В 2018 году в Китае начал работу большой нейтронный реактор, находящий большое практическое применение. В 1932 году Джеймс Чедвик впервые подтвердил существование нейтронов и измерил их массу, а в 1939 году Отто Ган и другие обнаружили, что бомбардировкой ядер урана нейтронами можно добиться начала цепной ядерной реакции. Чтобы такая реакция была управляемой, можно использовать столкновения для замедления испускаемых нейтронов. При решении задачи пренебрегайте релятивистскими эффектами. Чедвик использовал нейтроны массой $m$ для бомбардировки неподвижных ядер-мишеней с массой $m_1$ (в частности, ядра водорода $H$ массой $m_H$ или ядра азота $^{14}N$ массой $14m_H$), чтобы пронаблюдать движение последних.
Предполагая, что угол между результирующим импульсом ядра-мишени и начальным импульсом налетающего нейтрона равен $\alpha$, выразите результирующие скорости ядра $v_1$ и нейтрона $v$ через начальную скорость нейтрона $v_0$. По результатам эксперимента максимальная скорость ядер водорода составила $3.30 \cdot 10^7~\frac{\text{м}}{\text{с}}$, а ядер азота $4.70 \cdot 10^6~\frac{\text{м}}{\text{с}}$.
По этим данным найдите значения $m$ и $v_0$. В описанном выше эксперименте ядра азота также можно облучать пучками нейтронов. Предположим, что ядро азота вначале неподвижно, скорость налетающих нейтронов снова равна $v_0$ и столкновения максимизируют добавку к скорости ядра.
Найдите, после какого числа $n$ таких столкновений кинетическая энергия ядра азота приблизительно сравняется с кинетической энергией налетающих нейтронов. Предположим, что нейтроны после замедления находятся в состоянии теплового равновесия, и их скорости подчиняются распределению Максвелла:$f(v) = 4\pi \left( \frac{m}{2 \pi k_B T} \right)^{3/2} v^2 e^{-\frac{mv^2}{2k_BT}}$, где $k_B$ — постоянная Больцмана, а $T$ — температура системы.
Найдите кинетическую энергию $E_p$, соответствующую наиболее вероятной скорости нейтронов, и наиболее вероятную кинетическую энергию $E_{kp}$.
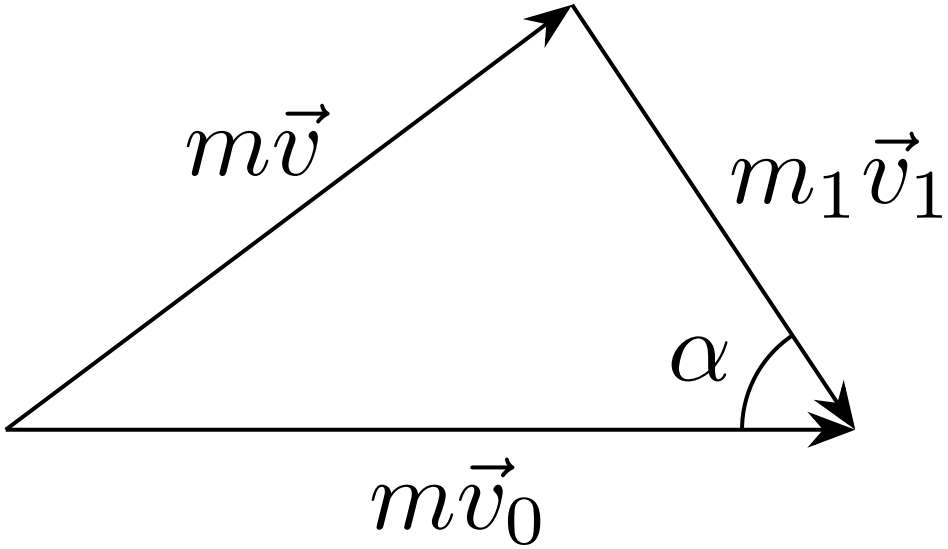
Предполагая, что угол между результирующим импульсом ядра-мишени и начальным импульсом налетающего нейтрона равен $\alpha$, выразите результирующие скорости ядра $v_1$ и нейтрона $v$ через начальную скорость нейтрона $v_0$.
Ответ: \[v_1 = \frac{2m\cos{\alpha}}{m+m_1}v_0,\quad v = \frac{\sqrt{m^2 + m_1^2 - 2 m m_1 \cos{2\alpha}}}{m + m_1}v_0\]

По этим данным найдите значения $m$ и $v_0$.
Решение: Максимальная величина скорости $v_1$ достигается при угле $\alpha=0$, при котором:\[v_{1\max}=\frac{2m}{m+m_1}v_0.\]Тогда максимальные скорости ядер водорода и азота будут равны соответственно\[\begin{cases}v_{\mathrm H}=\frac{2m}{m+m_{\mathrm H}}v_0,\\ v_{\mathrm N}=\frac{2m}{m+m_{\mathrm N}}v_0=\frac{2m}{m+14m_{\mathrm H}}v_0\end{cases}\]Решая полученную систему относительно $m$ и $v_0$, получим: Наконец, скорость\[v_0=\frac{m+m_{\mathrm H}}{2m}v_{\mathrm H}=\frac{13v_{\mathrm H}v_{\mathrm N}}{2(14 v_{\mathrm N}-v_{\mathrm H})}.\]
Ответ: \[m=\frac{14 v_{\mathrm N}-v_{\mathrm H}}{v_{\mathrm H}-v_{\mathrm N}}m_H=1.16m_{\mathrm H}\]  Наконец, скорость\[v_0=\frac{m+m_{\mathrm H}}{2m}v_{\mathrm H}=\frac{13v_{\mathrm H}v_{\mathrm N}}{2(14 v_{\mathrm N}-v_{\mathrm H})}.\]
Ответ: \[v_0=\frac{13v_{\mathrm H}v_{\mathrm N}}{2(14 v_{\mathrm N}-v_{\mathrm H})}=3.07\cdot10^7~\frac{м}{с}\]

Найдите, после какого числа $n$ таких столкновений кинетическая энергия ядра азота приблизительно сравняется с кинетической энергией налетающих нейтронов.
Решение: Пусть после $i$-того столкновения скорость ядра азота равна $V_i$. Добавка с скорости ядра при столкновении будет максимальна, если происходит лобовое столкновение. Таким образом, законы сохранения энергии и импульса для $i+1$-того столкновения имеют вид:\[\begin{cases}mv_0+m_{\mathrm N}V_i=mv_0'+m_{\mathrm N}V_{i+1}\\\frac{1}{2}mv_0^2+\frac{1}{2}m_{\mathrm N}V_i^2=\frac{1}{2}mv_0^{\prime2}+\frac{1}{2}m_{\mathrm N}V_{i+1}^2\end{cases}.\]Исключая из этой системы $v'_0$, получим рекуррентное уравнение на $V_i$:\[\frac{V_{i+1}}{v_0}=1-a+a\frac{V_{i}}{v_0},\]где $a\equiv\frac{m_{\mathrm N}-m}{m_{\mathrm N}+m}=0.847$. Из этого уравнения несложно получить общее выражение для $V_n$:\[\frac{V_n}{v_0}=1-a+a\frac{V_{n-1}}{v_0}=1-a+a\left(1-a+a\frac{V_{n-2}}{v_0}\right)=1-a^2+a^2\frac{V_{n-2}}{v_0}=\ldots=1-a^3+a^3\frac{V_{n-3}}{v_0}=\ldots=1-a^n+a^n\frac{V_0}{v_0}.\]Так как по условию $V_0=0$, то\[V_n=\left(1-a^n\right)v_0.\]Кинетическая энергия ядра азота приблизительно сравняется с кинетической энергией налетающих нейтронов, когда\[\frac{1}{2}m_{\mathrm N}V_n^2=\frac{1}{2}\cdot1.16m_{\mathrm H}v_0^2\implies (1-a^n)^2=\frac{1.16}{14}\implies n=\frac{\ln\left(1-\sqrt{1.16/14}\right)}{\ln a}=2.04\approx2.\]
Ответ: $$n = 2$$

Найдите кинетическую энергию $E_p$, соответствующую наиболее вероятной скорости нейтронов, и наиболее вероятную кинетическую энергию $E_{kp}$.
Решение: Наиболее вероятную скорость нейтронов $v_p$ можно определить из уравнения:\[0=\frac{\mathrm df(v)}{\mathrm dv}=4\pi \left( \frac{m}{2 \pi k_B T} \right)^{3/2} e^{-\frac{mv^2}{2k_BT}}\left[2v+v^2\cdot\left(-\frac{m\cdot 2v}{2k_BT}\right)\right]\implies v_p=\sqrt{\frac{2k_BT}{m}}.\]Этой скорости соответствует кинетическая энергия\[E_p=\frac{1}{2}mv_p^2=k_BT.\] Чтобы перейти к распределению по энергиям (вместо распределения по скоростям), запишем:\[\mathrm dN=f(v)~\mathrm dv=f(E_k)~\mathrm dE_k,\]где $N$ — число частиц. Поскольку $\mathrm dE_k=mv~\mathrm dv$, то $\mathrm dv=\frac{\mathrm dE_k}{\sqrt{2mE_k}}$, тогда распределение по энергиям:\[f(E_k)=\frac{1}{\sqrt{2mE_k}}\cdot 4\pi \left( \frac{m}{2 \pi k_B T} \right)^{3/2} \cdot \frac{2E_k}{m}\cdot e^{-\frac{E_k}{k_BT}}=\frac{2\pi}{(\pi k_BT)^{3/2}}\cdot E_k^{1/2}e^{-\frac{E_k}{k_BT}}.\]Наиболее вероятная кинетическая энергия находится из уравнения:\[0=\frac{\mathrm df(E_k)}{\mathrm dE_k}=\frac{2\pi}{(\pi k_BT)^{3/2}}\cdot e^{-\frac{E_k}{k_BT}}\left[\frac{1}{2\sqrt{E_k}}+\sqrt{E_k}\cdot\left(-\frac{1}{k_BT}\right)\right]\implies\]
Ответ: $$E_p = k_BT$$  Чтобы перейти к распределению по энергиям (вместо распределения по скоростям), запишем:\[\mathrm dN=f(v)~\mathrm dv=f(E_k)~\mathrm dE_k,\]где $N$ — число частиц. Поскольку $\mathrm dE_k=mv~\mathrm dv$, то $\mathrm dv=\frac{\mathrm dE_k}{\sqrt{2mE_k}}$, тогда распределение по энергиям:\[f(E_k)=\frac{1}{\sqrt{2mE_k}}\cdot 4\pi \left( \frac{m}{2 \pi k_B T} \right)^{3/2} \cdot \frac{2E_k}{m}\cdot e^{-\frac{E_k}{k_BT}}=\frac{2\pi}{(\pi k_BT)^{3/2}}\cdot E_k^{1/2}e^{-\frac{E_k}{k_BT}}.\]Наиболее вероятная кинетическая энергия находится из уравнения:\[0=\frac{\mathrm df(E_k)}{\mathrm dE_k}=\frac{2\pi}{(\pi k_BT)^{3/2}}\cdot e^{-\frac{E_k}{k_BT}}\left[\frac{1}{2\sqrt{E_k}}+\sqrt{E_k}\cdot\left(-\frac{1}{k_BT}\right)\right]\implies\]
Ответ: \[E_{kp} = \frac{k_BT}{2}\]
Темы:
T, Механика, Соударения, Китайские